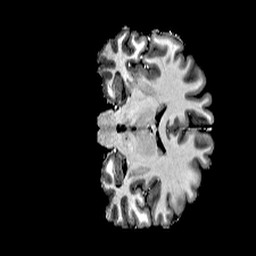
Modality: T1w
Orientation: coronal
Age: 45
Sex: male
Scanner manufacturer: siemens
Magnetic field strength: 6.98 T
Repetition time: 6 s
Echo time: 0.00302 s